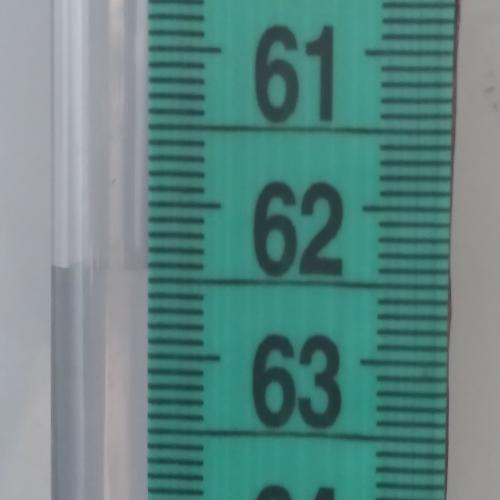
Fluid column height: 62.4 cm